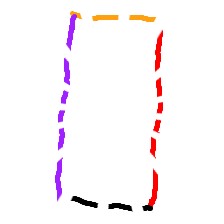
Shape: rectangle